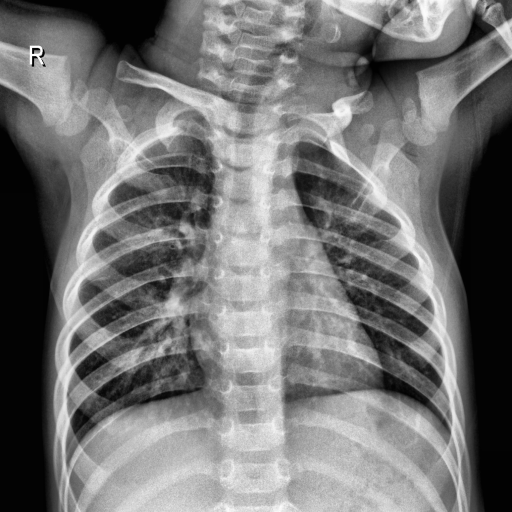
Finding: NORMAL